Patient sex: M
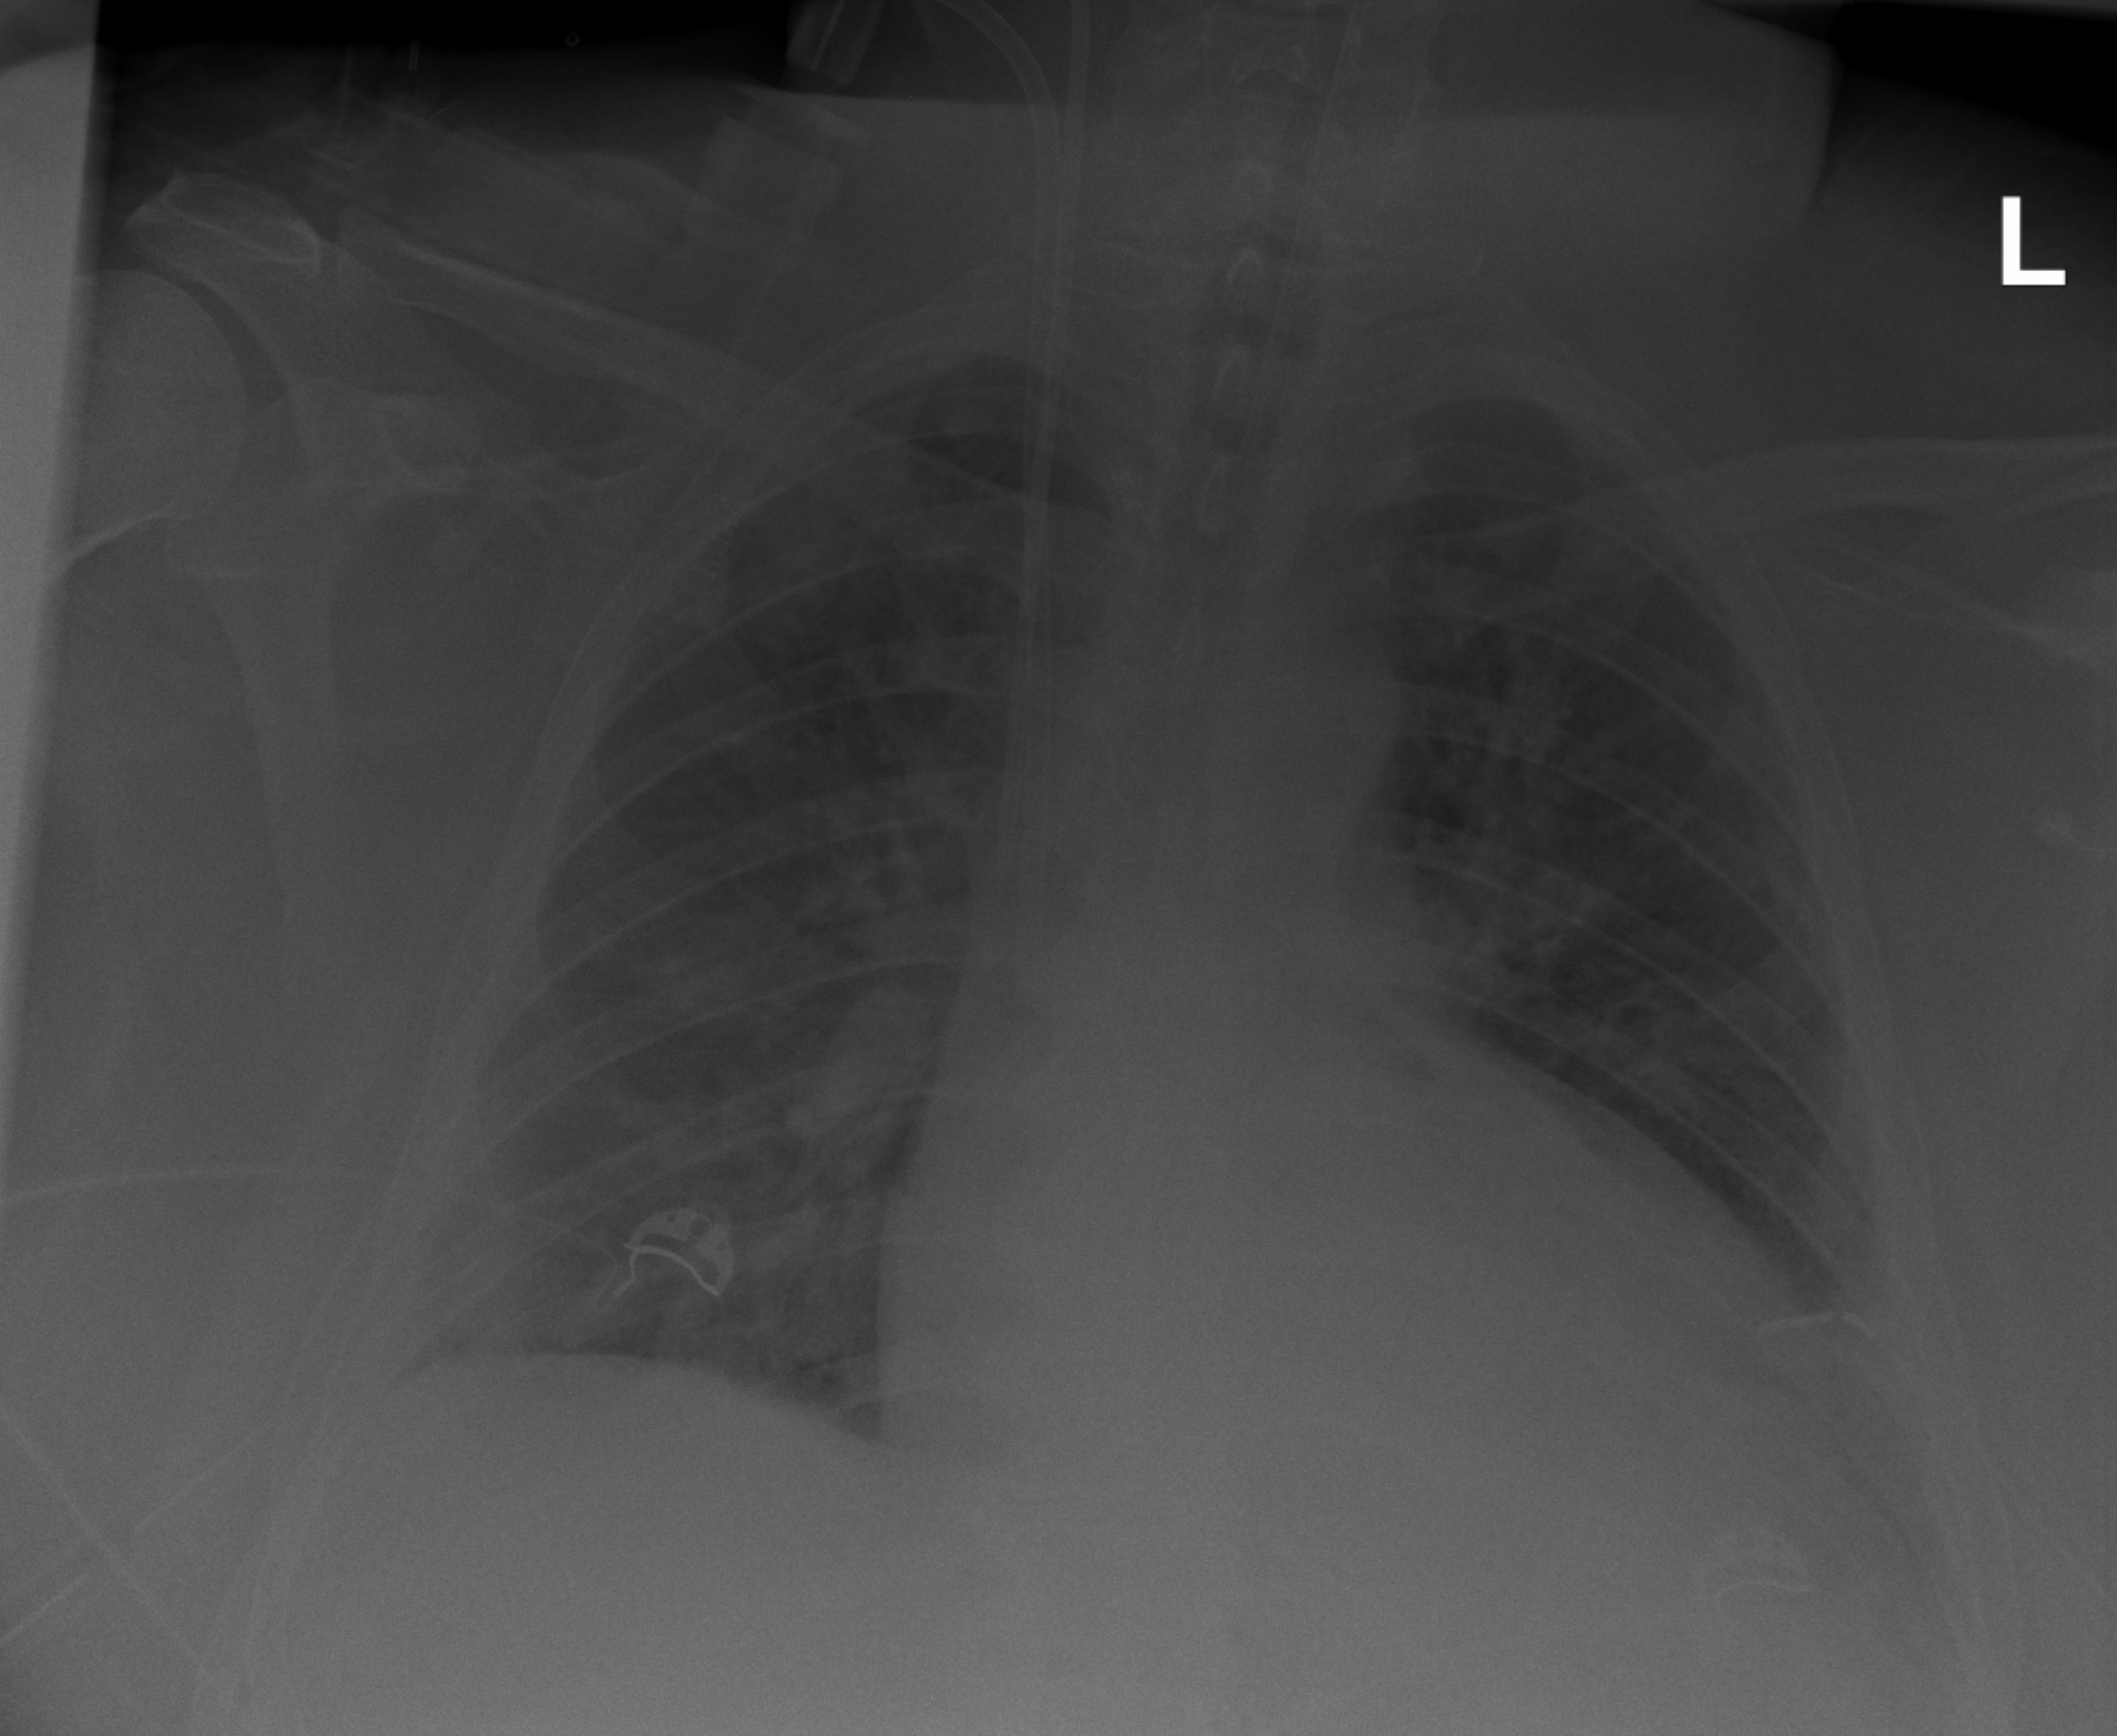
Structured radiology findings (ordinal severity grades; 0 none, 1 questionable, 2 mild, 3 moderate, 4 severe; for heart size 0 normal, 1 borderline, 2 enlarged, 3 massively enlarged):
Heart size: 2
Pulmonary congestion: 2
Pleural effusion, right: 2
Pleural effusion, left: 2
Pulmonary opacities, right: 3
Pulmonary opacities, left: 3
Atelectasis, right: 2
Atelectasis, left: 2